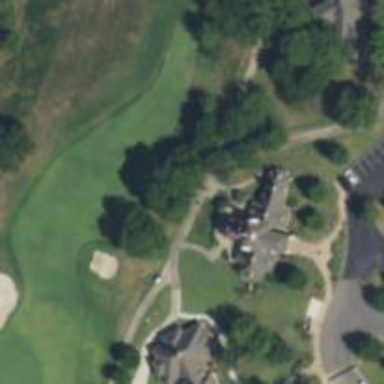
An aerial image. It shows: Pathway for golfing.